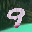
Label: 9